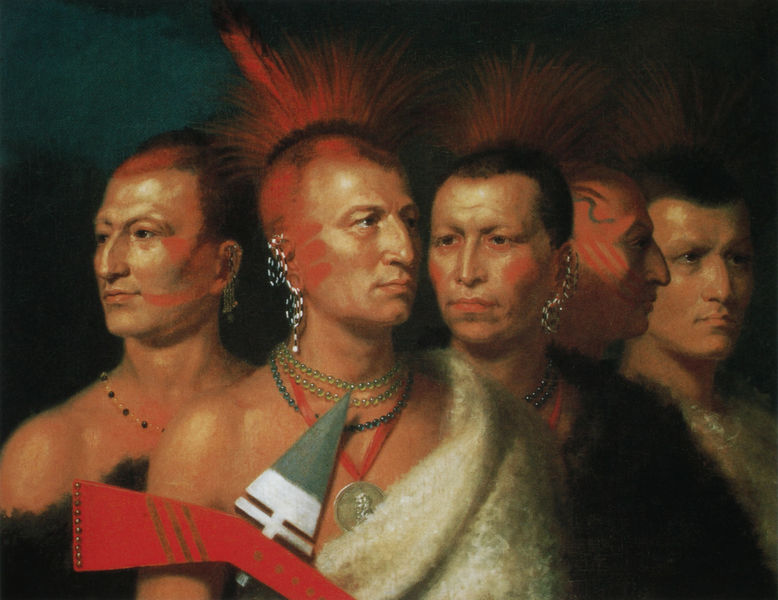
Titel: Young Omawhaw, War Eagle, Little Missouri, and Pawness
Künstler: Charles Bird King
Standort: Washington, D.C.
Institution: Smithsonian American Art Museum
Schlagwörter: blau, feder, gemälde, gruppe, haut, kopf, körper, mann, schatten, umhang, weiß, dreieck, grün, menschen, braun, frisur, frisuren, grau, köpfe, licht, mund, männer, nase, ohrring, orange, profil, schmuck, schwarz, blick, rot, fest, gesichter, profile, augen, federn, gesicht, haarschmuck, mensch, pelz, spitze, bildnis, fünf, hals, portrait, porträt, stamm, haare, decke, ohrringe, front, frontal, lippe, lippen, ohren, perlen, schminke, schulter, schultern, schön, fell, wangen, ansicht, haltung, studie, farben, kette, farbe, amerika, nasen, realistisch, ernst, glatze, halsschmuck, selbstporträt, perlenkette, halskette, geschwister, vier, stolz, medaillon, porträts, gefahr, waffen, ketten, waffe, hell-dunkel, selbstbildnis, medallie, ölmalerei, portraits, geschoren, typen, tracht, halbprofil, rasiert, axt, krieger, richtung, speer, medaille, federschmuck, symbolik, brüder, ohrschmuck, bemalung, beil, indien, kopfschmuck, pfeil, haartracht, ornat, tradition, irokese, münze, iro, häuptling, decken, punk, ansichten, dokumentation, rat, indianer, ureinwohner, tomahawk, tattoo, simultandarstellung, kriegsbeil, nordamerika, indios, portärt, halsketten, skalp, natives, mohawk, mohikaner, benjamin west, charakterisierung, federkopfschmuck, friedensmedaille, geronimo, gesichtsbemalung, indiander, irokesen, kampfbemalung, kriegsbemalung, ohrrng, rothaut, rothäute, schmincke, sioux, siux, einheimisch, soux, portrait speer